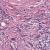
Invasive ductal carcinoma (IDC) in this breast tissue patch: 1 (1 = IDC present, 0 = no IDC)